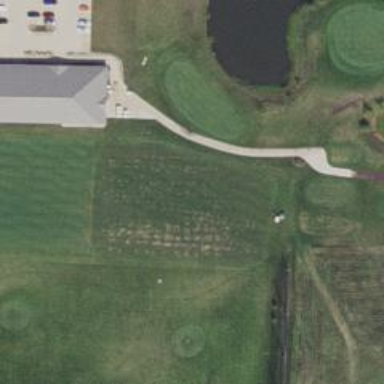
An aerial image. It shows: Path for golf carts.